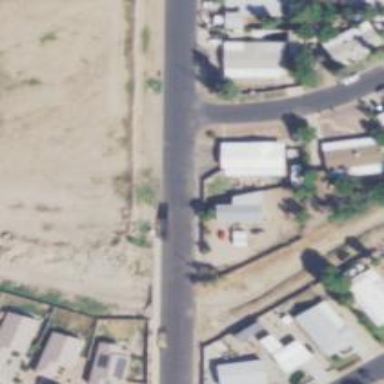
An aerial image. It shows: Residential road with sidewalk on the left side.